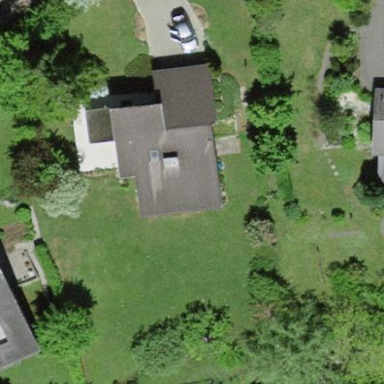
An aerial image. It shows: Simple house.